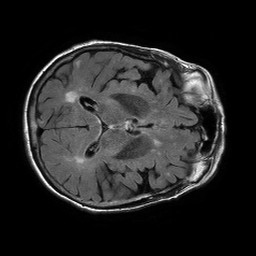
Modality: FLAIR
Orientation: axial
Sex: female
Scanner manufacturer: philips
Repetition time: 11 s
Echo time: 0.125 s